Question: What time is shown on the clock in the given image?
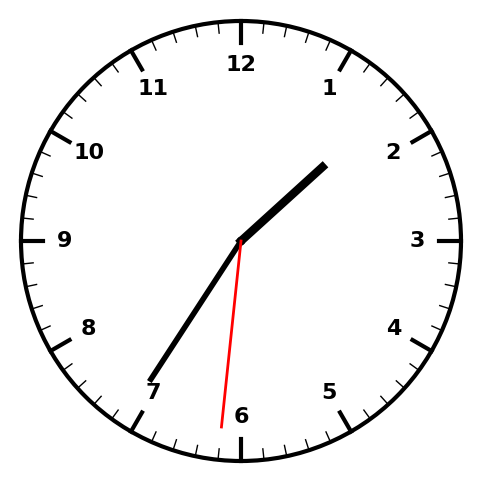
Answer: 01:35:31